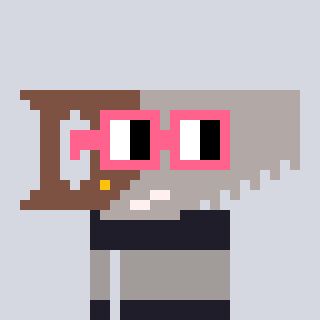
a pixel art character with square pink glasses, a saw-shaped head and a grayscale-colored body on a cool background